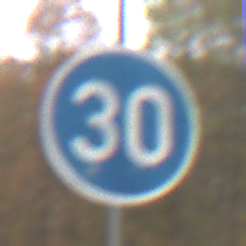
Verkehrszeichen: VorgeschriebeneMindestgeschwindigkeit
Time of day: Midday
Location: Outdoor (Nature)
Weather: Overcast
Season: Autumn
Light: Natural